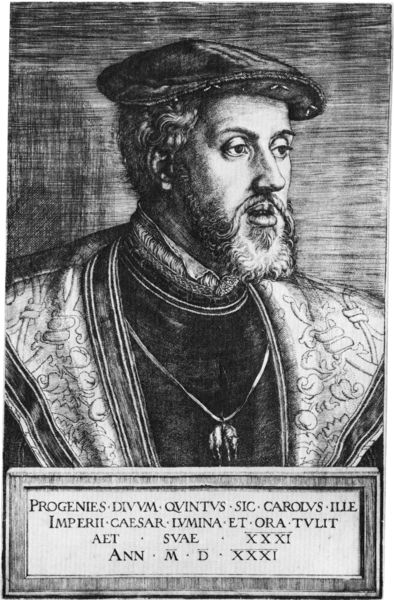
Titel: Bildnis von Kaiser Karl V
Künstler: Barthel Beham
Institution: (Seriendruck)
Schlagwörter: dunkel, mann, umhang, hell, hintergrund, hut, nase, ohr, profil, schwarz, weiss, zeichnung, muster, bart, jung, kappe, mütze, schnurrbart, augen, kragen, vollbart, bildnis, portrait, porträt, gewand, mantel, kaufmann, england, locken, renaissance, deutschland, holzschnitt, schrift, venedig, kette, grafik, kaiser, könig, tafel, inschrift, ziffern, lamm, druck, schwarzweiss, radierung, stich, text, orden, rom, barett, halbprofil, schultertuch, wams, struktur, florenz, patrizier, dürer, karl, erstaunt, kupferstich, römisch, elefant, latein, cäsar, schrifttafel, humanist, seriendruck, goldenes vlies, karl v, vlies, vließ, carolus, vliesorden, barg, karlv., quintus, humanismus, das goldene vlies, 1531, 31, immer noch, ich habe genug, progenies, karl der kühne